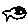
Label: fish